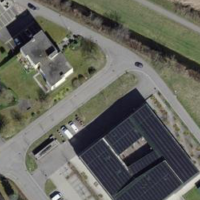
EUNIS habitat code: 54
Species observed at this site:
Stuckenia pectinata
Lemna minor
Geranium pyrenaicum
Equisetum palustre
Medicago sativa
Euphorbia cyparissias
Turdus merula
Phalacrocorax carbo
Knautia arvensis
Lysimachia vulgaris
Milvus migrans
Pica pica
Picus viridis
Acrocephalus scirpaceus